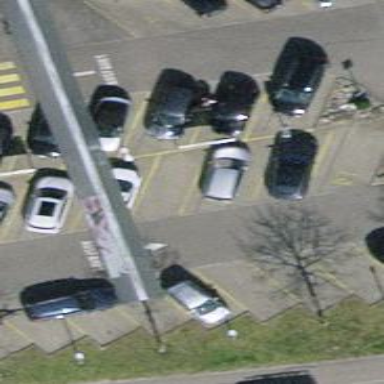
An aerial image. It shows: Parking area with surface.